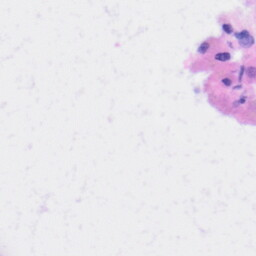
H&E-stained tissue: Liver